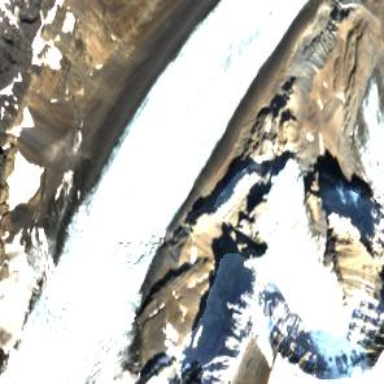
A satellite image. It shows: Majestic glacier in the distance.